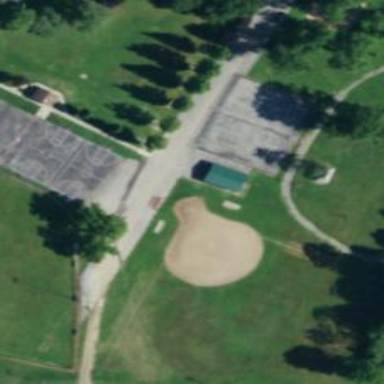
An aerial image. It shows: Baseball pitch for leisure land activities.